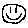
Label: smiley face